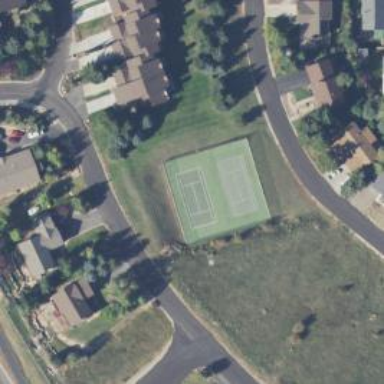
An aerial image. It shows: Tennis court in leisure pitch.